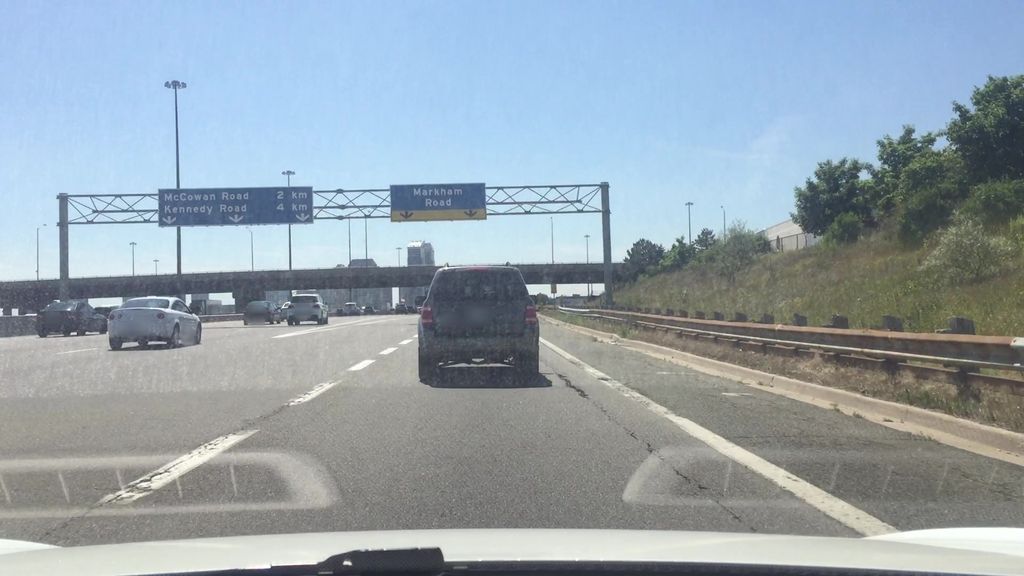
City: toronto